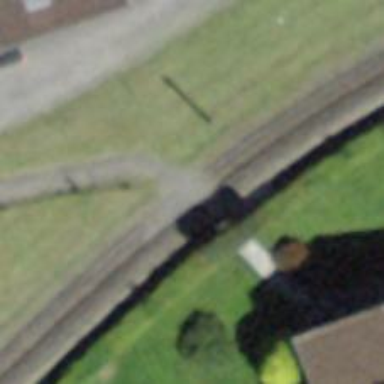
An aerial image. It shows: Railway crossing.